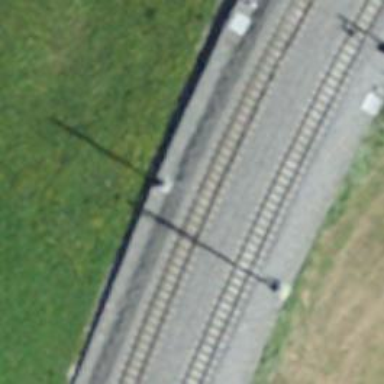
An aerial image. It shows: Narrow-gauge railway track with 1 electrified contact line.